Interaction volume radius: 5 \u00c5
Interaction volume height: 25 \u00c5
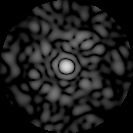
Disorder parameter: 0.848